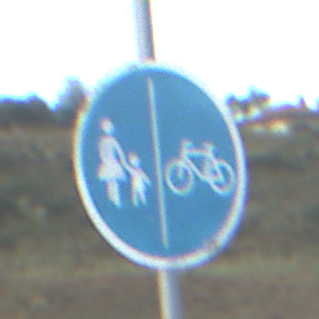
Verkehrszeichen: GetrennterRadUndGehwegRadwegRechts
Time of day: SunriseSunset
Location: Outdoor (RoadRail)
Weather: PartlyCloudy
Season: NotSpecified
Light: Natural